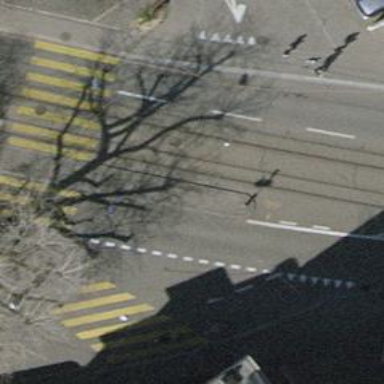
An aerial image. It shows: Tram stop with stop position for public transport.